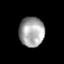
Tissue: lung
Cell type: Others
Senescence score: 0.2125
Nuclear area (px): 727
Mean DAPI intensity: 165.199